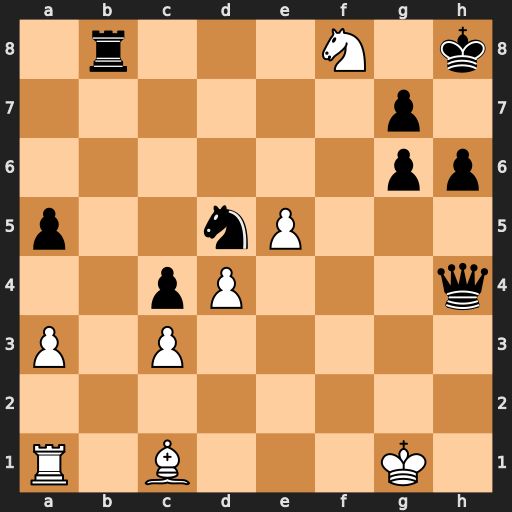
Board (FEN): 1r3N1k/6p1/6pp/p2nP3/2pP3q/P1P5/8/R1B3K1
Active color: w
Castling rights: -
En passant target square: -
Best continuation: Nxg6+ Kh7 Nxh4